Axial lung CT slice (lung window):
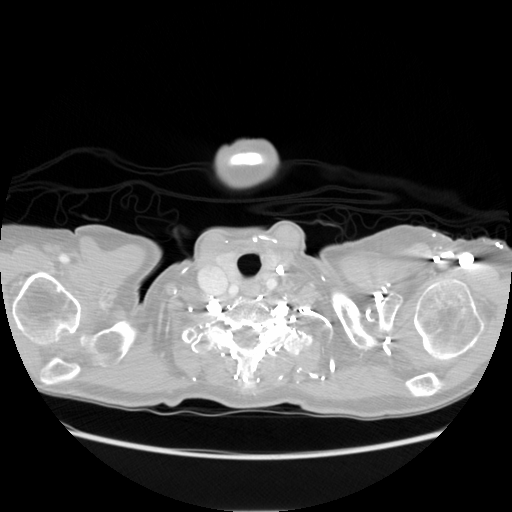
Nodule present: no